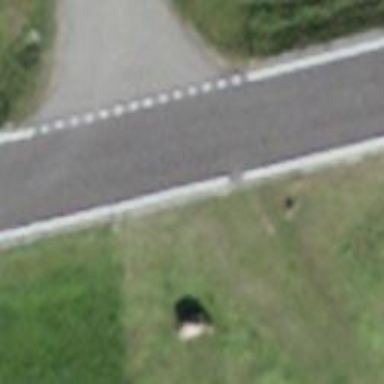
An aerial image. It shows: Tertiary road with asphalt surface.